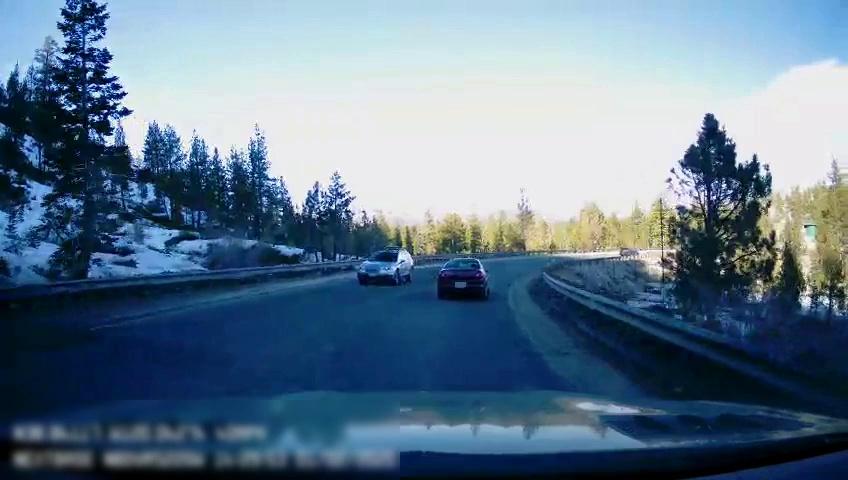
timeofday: Day
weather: Sunny
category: Drivable Space
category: Vehicles | SUV
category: Vehicles | Car
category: Lanes | Opposite Lane
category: Lanes | Current Lane